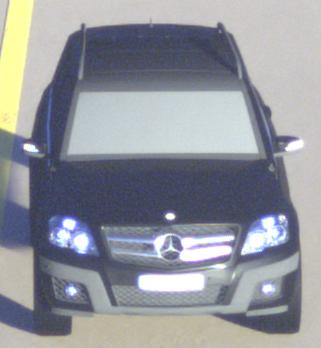
Make: Mercedes-Benz
Model: GLK 280
Detailed model: GLK-Class (204)
Model produced from: 2008/10
Model produced until: 2009/04
Doors: 5
Color: black
Road condition: dry road
Daytime: sunrise or sunset
Contrast: high contrast